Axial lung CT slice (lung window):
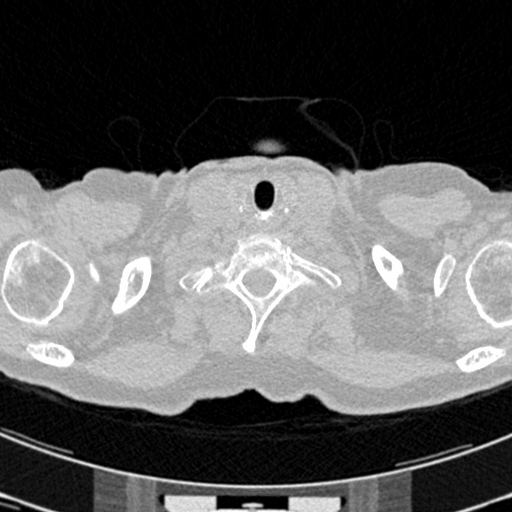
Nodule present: no